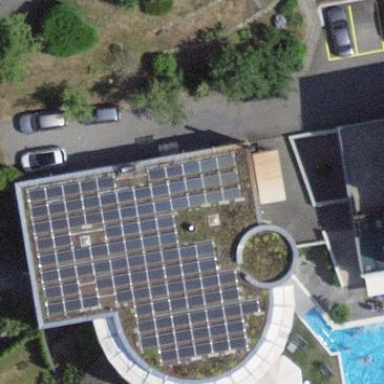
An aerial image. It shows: Solar power generator using photovoltaic panels.